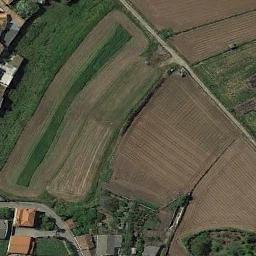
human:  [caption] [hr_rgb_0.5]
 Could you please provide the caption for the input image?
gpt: There was a little weed around the terraces .

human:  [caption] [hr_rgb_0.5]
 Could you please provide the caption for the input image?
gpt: The bare and green terrace is next to some houses and trees .

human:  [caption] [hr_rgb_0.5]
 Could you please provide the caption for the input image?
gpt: The green plants are on the terrace .

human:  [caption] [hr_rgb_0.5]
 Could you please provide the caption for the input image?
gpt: Many irregularly shaped brown and green mixed farm fields with several paths and many buildings .

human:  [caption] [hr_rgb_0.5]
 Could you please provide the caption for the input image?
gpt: There are some buildings beside the terraces .